Question:
I am trying to plot bar chart using PowerPlot library. So for I have found only this code to match my requirement for negative bars and with shading or opacity. The original sample project doesn't use ARC. But my project uses ARC. On copying same code I got a lot of errors on compiling my project. Some of them were just autorelease or retain that I have cleared. Now I am getting like this: Passing address of non-scalar object to _autoreleasing argument. I dont know how to solve this. Is there some quick way to fix this ? Or suggest me some good sample code or tutorial for drawing bars that also have negative value and shading color within the bar.
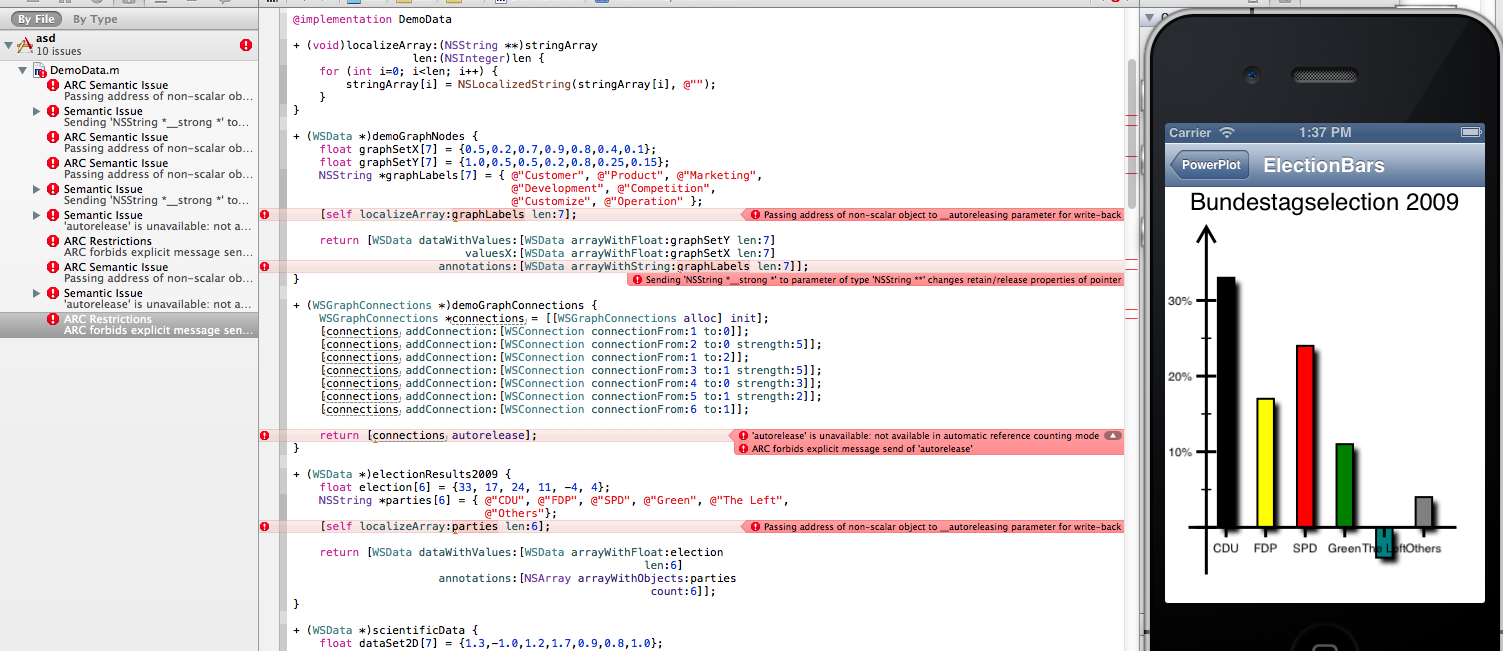
Answer: Go to 'Build phase->compiler sources' And add
'''
-fno-objc-arc
'''
To your classes which is non arc.